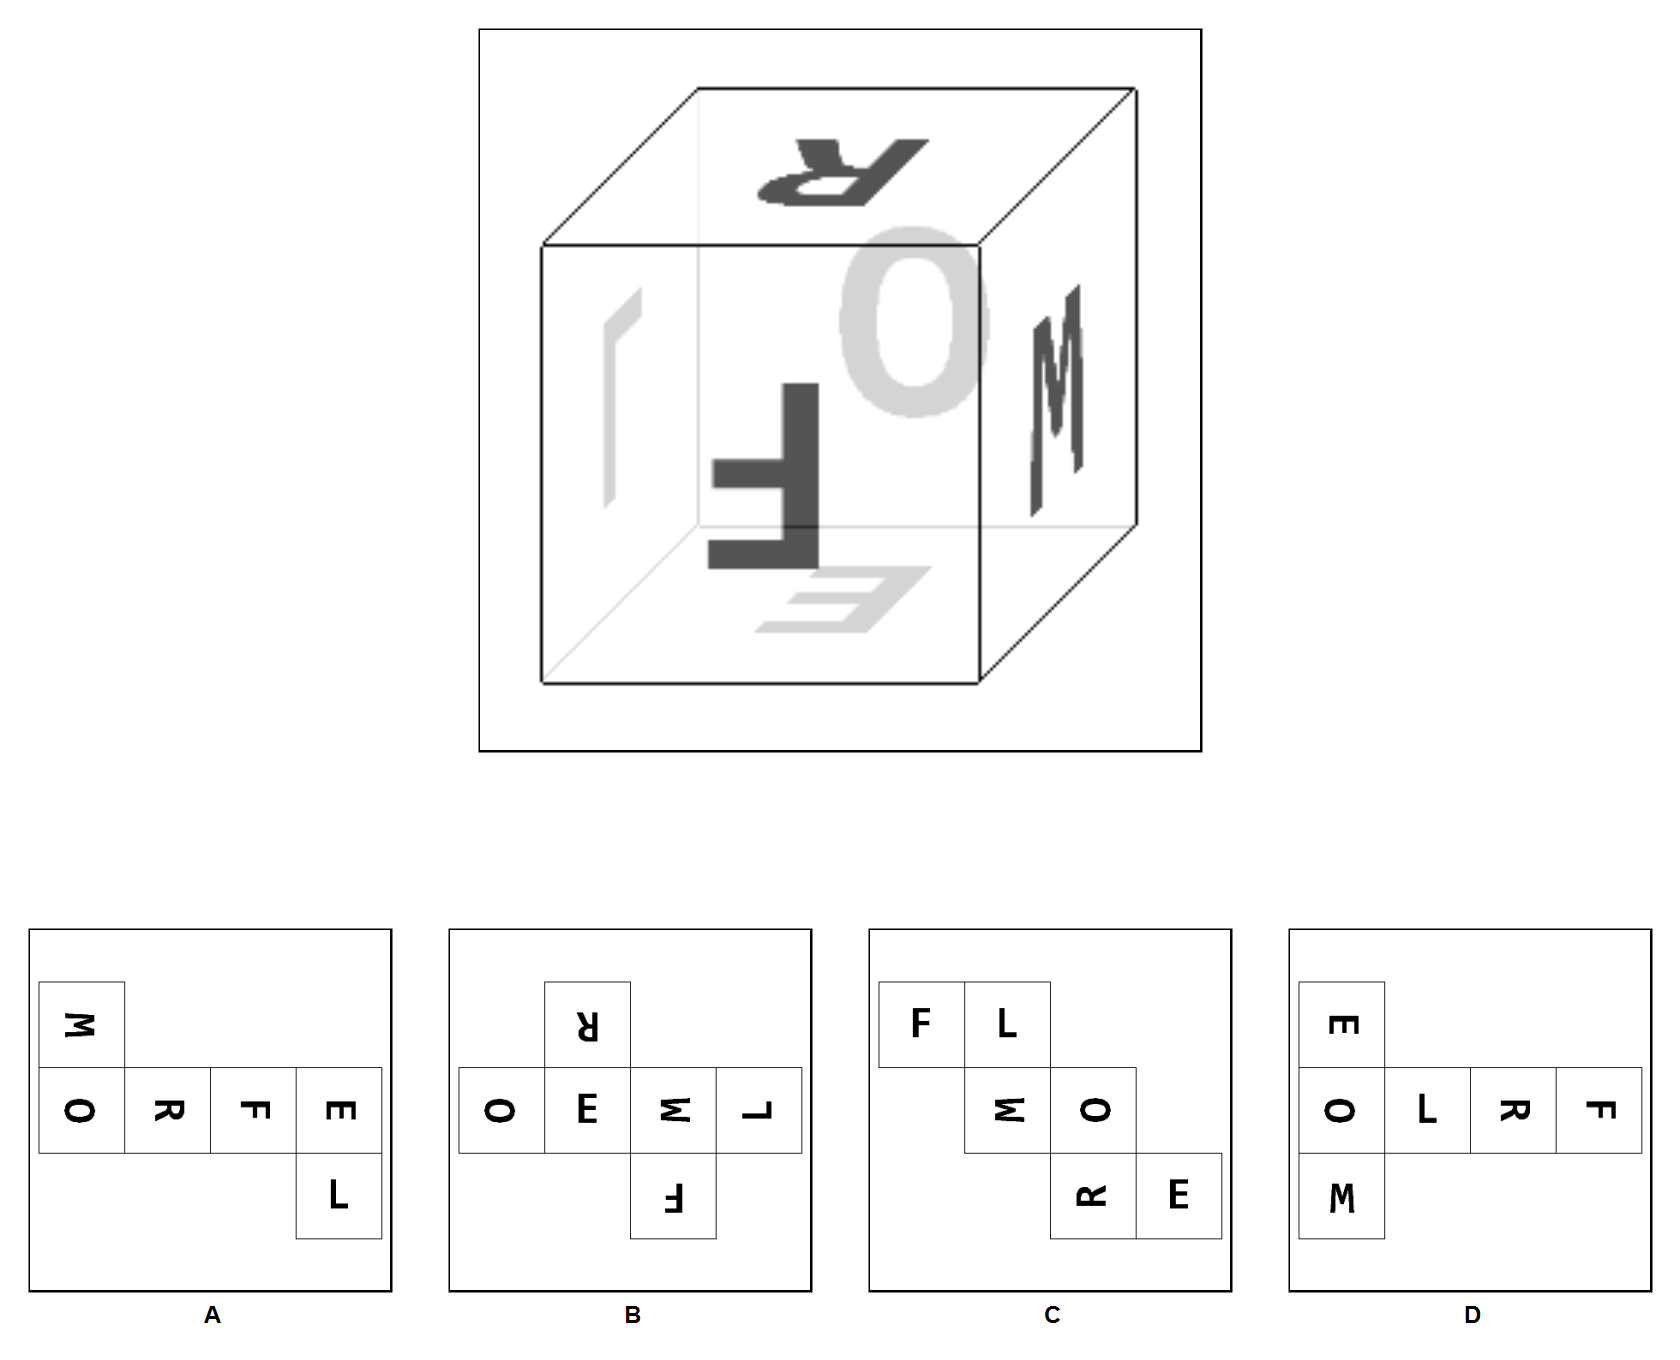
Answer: A